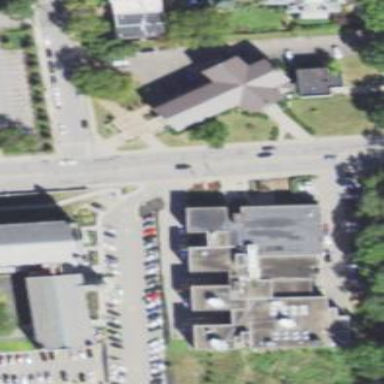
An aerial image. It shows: Building.